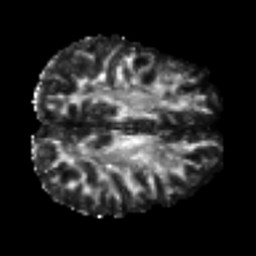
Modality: FA
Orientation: axial
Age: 20
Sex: female
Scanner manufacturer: siemens
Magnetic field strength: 3 T
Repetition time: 7 s
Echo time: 0.0926 s